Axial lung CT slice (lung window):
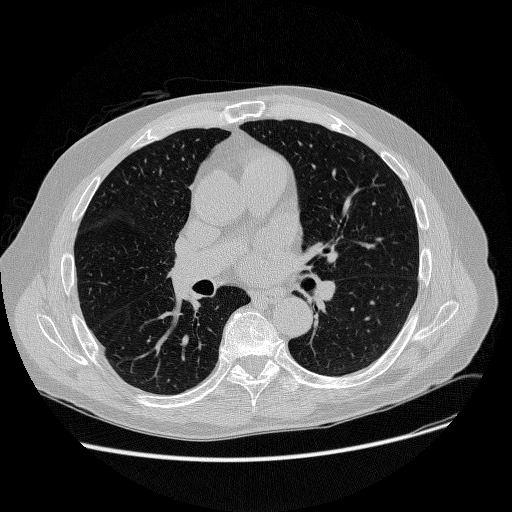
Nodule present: no